Question: I have a list of players, each of which has a status. We order the players by status as well as showing the status via an icon like so:

I need to make it so when you click on a player, they change status icon immediately, but the order doesn't change until after a delay (for UX reasons). Any thoughts on the best way to do this.
Here's some ideas that won't work:
1. Changing player.status right away (the order changes under you).
2. Delaying changing player.status with a timeout (the icons won't change immediately, feels like nothing's happened).
3. Doing #2 and changing the icon class via jQuery: if you do a couple of changes the delayed update will do a redraw and you'll lose the class you set.
The best idea I have (and I'm aware it's pretty crappy) is:
1. Doing #2 but using a session variable per-player (Session.get("player-$ID-status")) to store the up-to-date version of the status.
There'll be some annoying plumbing to make this work, but I think it will. I'd love to hear a better way (or the 'meteor' way) to do it.
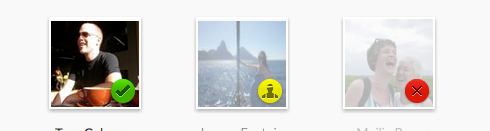
Answer: I think that there are a couple of more subtle ways to accomplish what you need. One way causes some coupling between user behavior and the changing state. The second way is a more decoupled and graceful approach, that would be more in line with the .
You know that in your use case a player change to a new status when the user indicates that they want the change to occur. I think the key here is that there's an interstitial state where a player to a state.
Given this breakdown, you may model this behavior with two attributes:
'player.status' and 'player.statusWillBe'
If you implement it in this way, you may then base the icon off 'player.changingToStatus', and the ordering off 'player.status'.
This means that all players will start off with the same value for 'player.status' and 'player.statusWillBe' - and in turn the icons will be set correctly based on the value in 'player.statusWillBe'.
With this sort of breakdown, you have very fine grained control of the behavior based on user interaction, but your ui responses are tightly coupled to user behavior and non-ui components. That can get ugly quickly, if you continue to use this approach. You would basically be mixing model/state with ui.
Implement a state machine for player state changes. You may then catch the state changes at the level of the change. Upon the state change you would <URL> that causes your ui to redraw. This sort of approach is much cleaner, because it would completely decouple your ui from your "model". Meteor contexts and their invalidation are the key to client-side ui redraws, based on changes in the underlying model, without tightly coupling the two.
I would also highly suggest the following screencast to help you better understand this pattern: <URL>